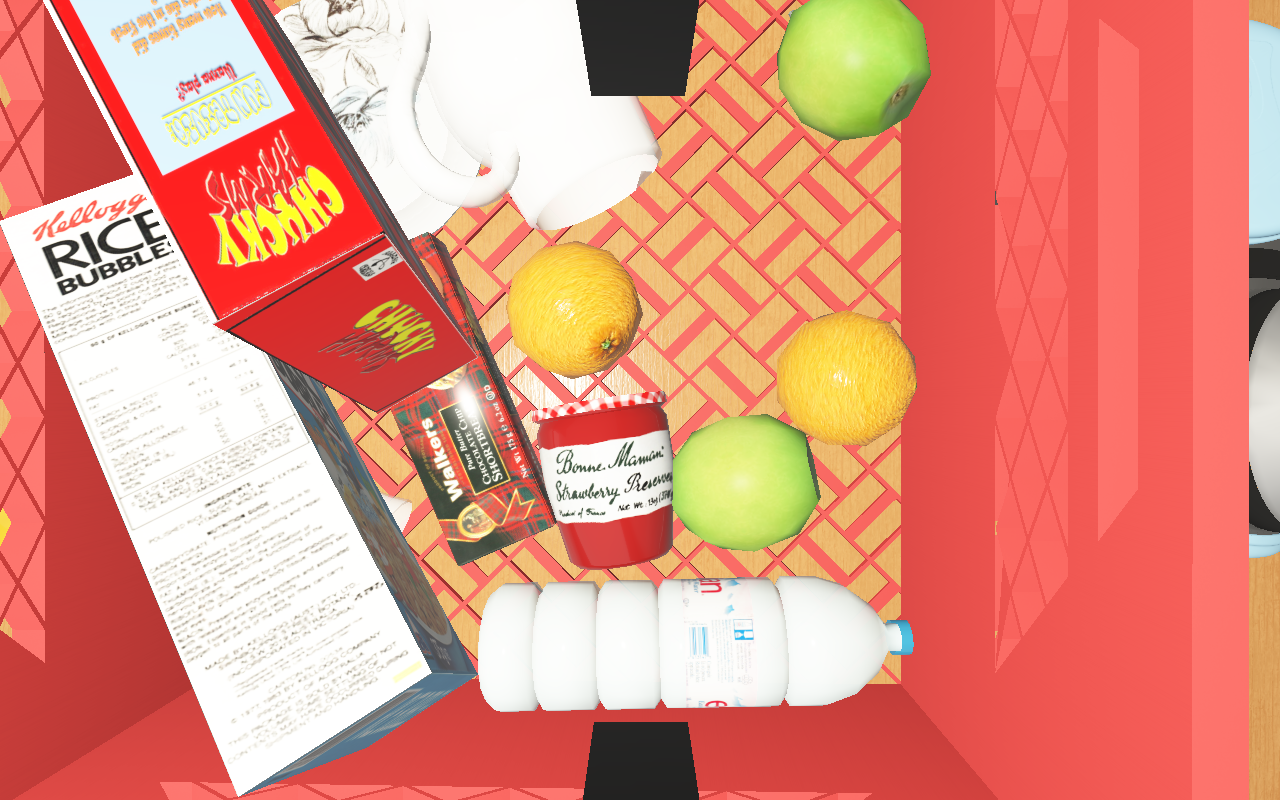
Objects in the scene:
water bottle
apple
apple
orange
orange
jam jar
cereal box
cereal box
biscuit box